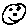
Label: smiley face